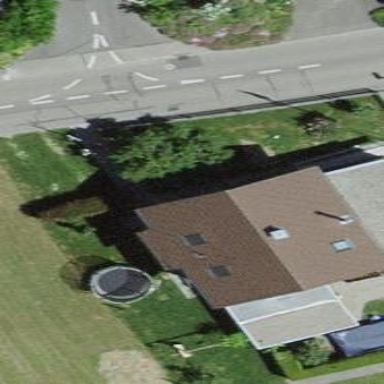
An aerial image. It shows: Residential building.